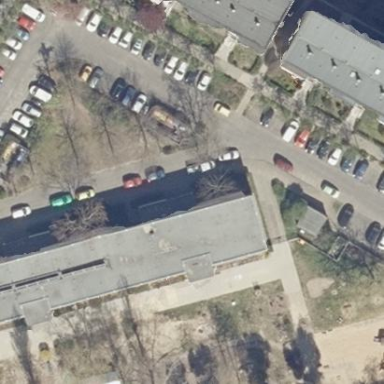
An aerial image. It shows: Flat-roofed kindergarten building.